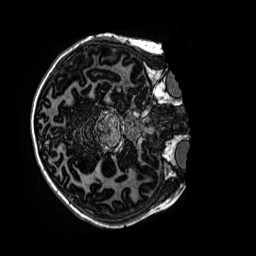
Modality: MP2RAGE
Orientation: axial
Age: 12
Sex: male
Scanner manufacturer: siemens
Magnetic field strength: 3 T
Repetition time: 4 s
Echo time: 0.00299 s